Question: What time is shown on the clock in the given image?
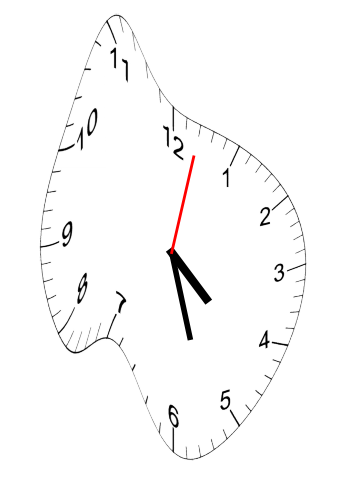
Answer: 04:27:02